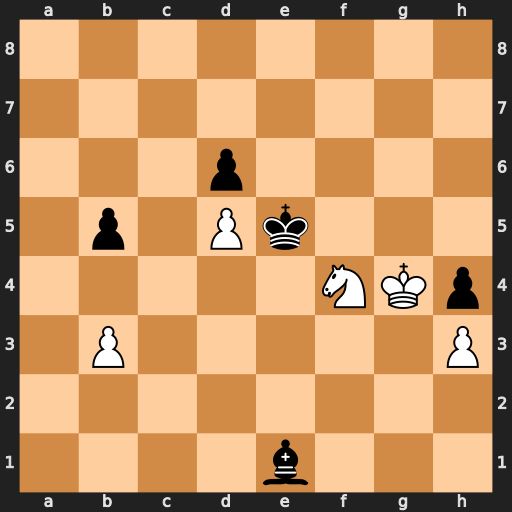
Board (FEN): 8/8/3p4/1p1Pk3/5NKp/1P5P/8/4b3
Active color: w
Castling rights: -
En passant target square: -
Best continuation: Nd3+ Kxd5 Nxe1